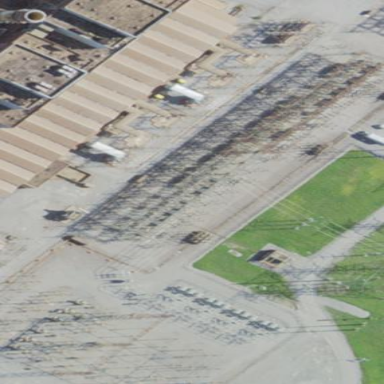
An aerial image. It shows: Transmission level substation.